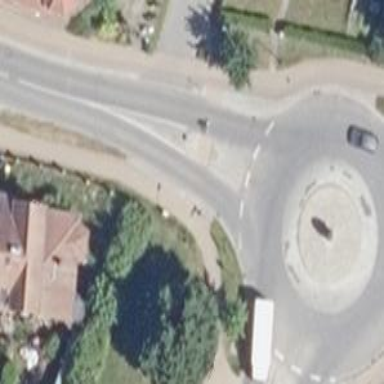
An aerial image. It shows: Residential road with separate asphalt sidewalks and separate cycleway.